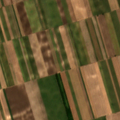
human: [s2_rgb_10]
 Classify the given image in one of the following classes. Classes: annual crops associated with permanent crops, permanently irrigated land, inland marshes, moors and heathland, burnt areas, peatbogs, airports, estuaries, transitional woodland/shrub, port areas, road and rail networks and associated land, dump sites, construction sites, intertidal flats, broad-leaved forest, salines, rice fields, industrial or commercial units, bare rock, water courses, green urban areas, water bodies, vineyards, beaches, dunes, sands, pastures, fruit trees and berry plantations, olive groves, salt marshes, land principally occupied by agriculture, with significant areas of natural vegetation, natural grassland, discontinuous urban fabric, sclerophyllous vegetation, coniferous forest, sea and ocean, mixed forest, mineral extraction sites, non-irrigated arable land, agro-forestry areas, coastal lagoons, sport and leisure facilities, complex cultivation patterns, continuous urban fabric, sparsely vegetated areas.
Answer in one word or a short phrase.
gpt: non-irrigated arable land